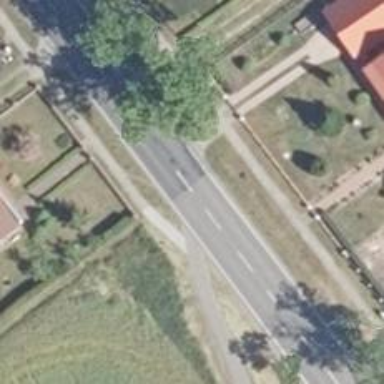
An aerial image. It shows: Secondary road with asphalt surface. It has separate sidewalks on both sides.